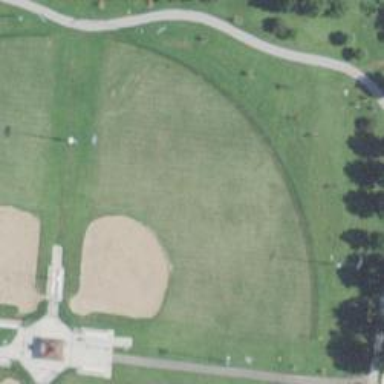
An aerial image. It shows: Baseball pitch for leisure land.